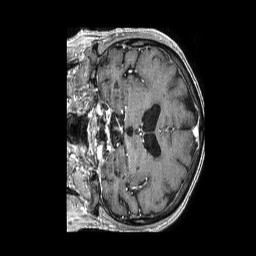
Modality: T1w
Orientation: coronal
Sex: male
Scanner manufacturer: philips
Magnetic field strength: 1.5 T
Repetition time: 0.007654 s
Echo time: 0.003521 s